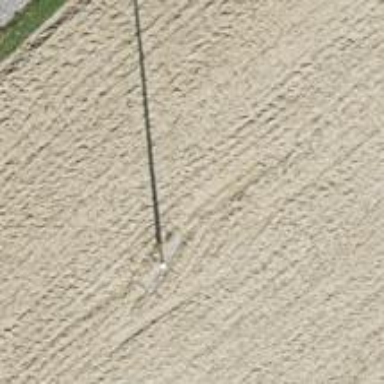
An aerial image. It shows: Power pole.